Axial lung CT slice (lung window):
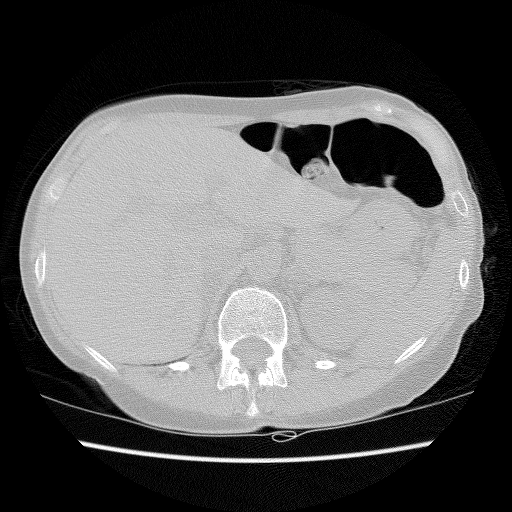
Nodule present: no